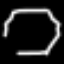
Label: octagon